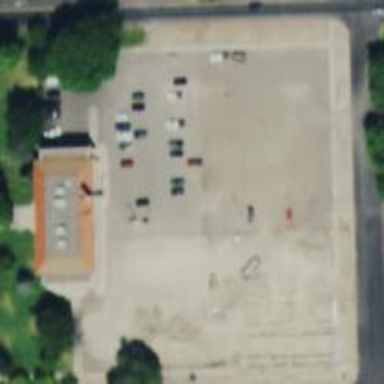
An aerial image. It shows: Parking space is available.